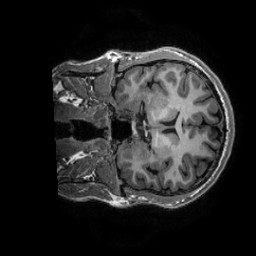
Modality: T1w
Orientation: coronal
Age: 26
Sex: male
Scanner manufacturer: ge
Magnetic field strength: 3 T
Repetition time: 0.0073 s
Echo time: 0.003 s